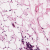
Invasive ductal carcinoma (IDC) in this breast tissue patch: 0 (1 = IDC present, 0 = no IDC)